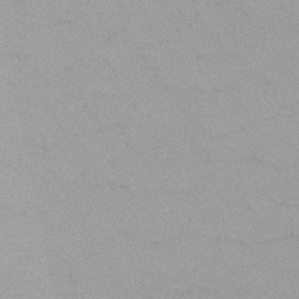
Label: frost